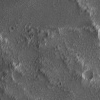
Atmospheric dust classification: not_dusty